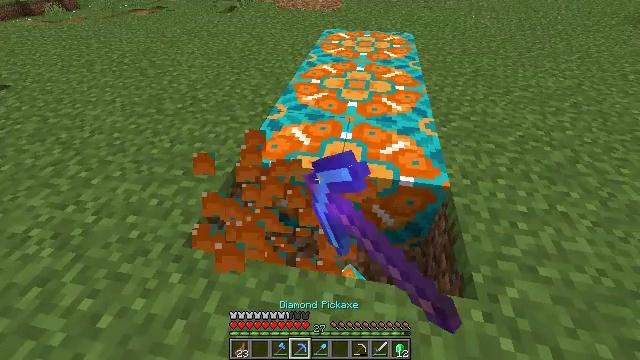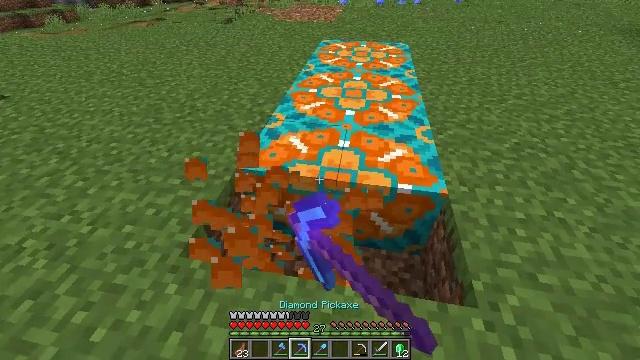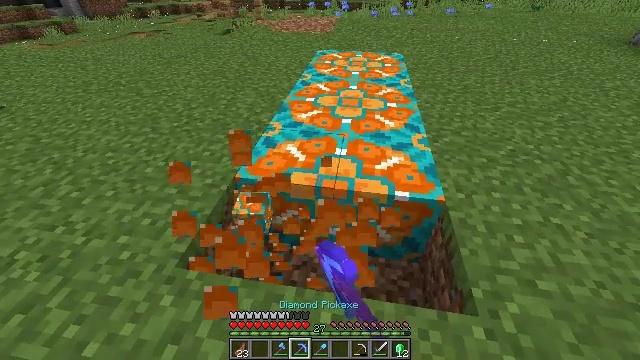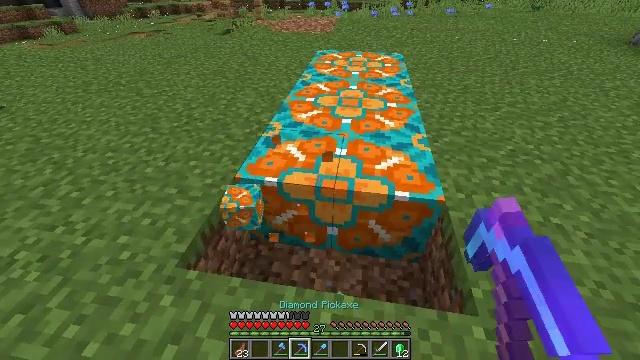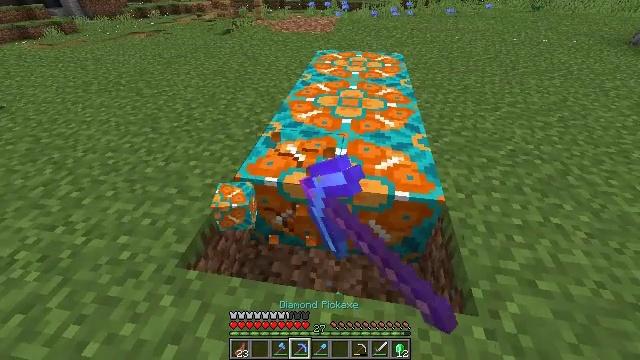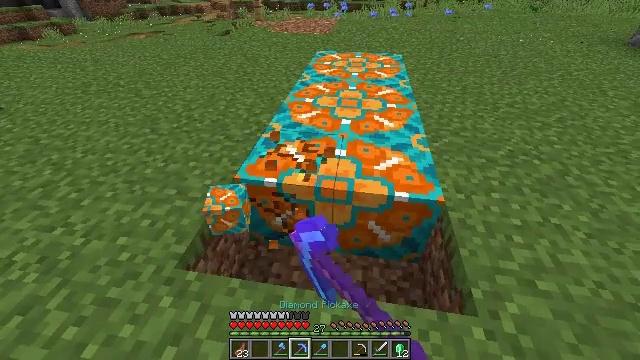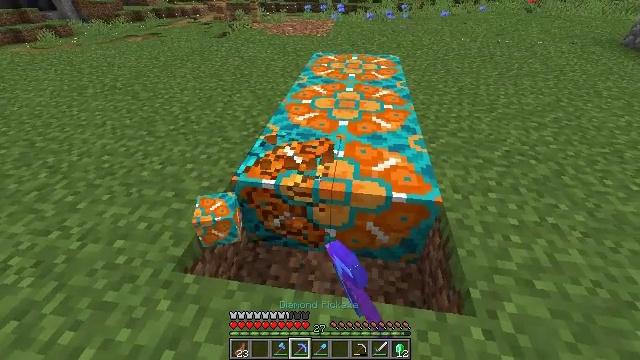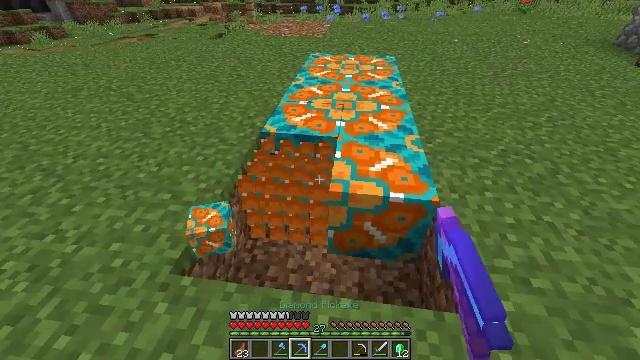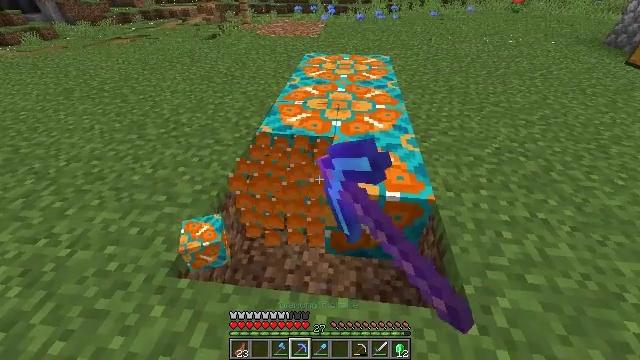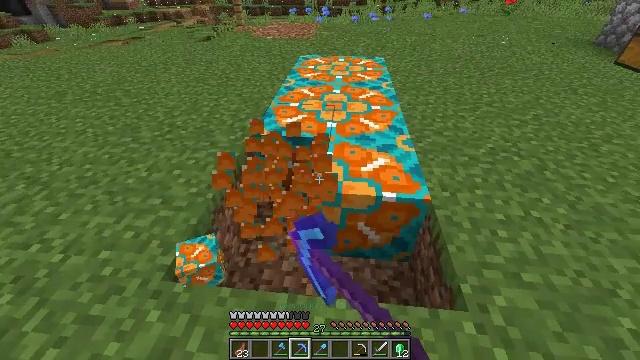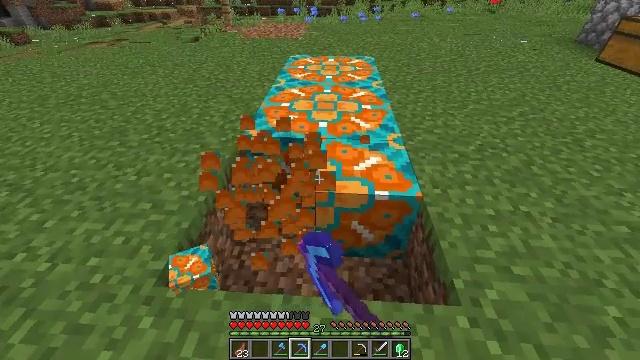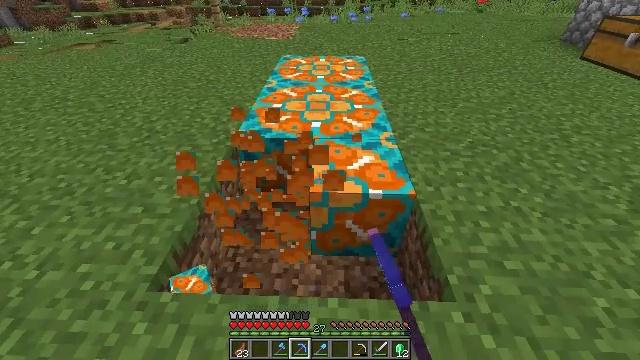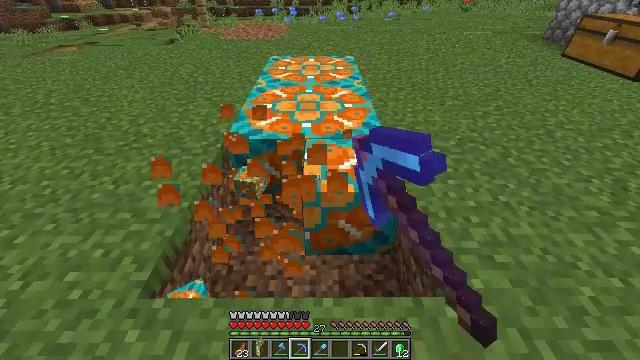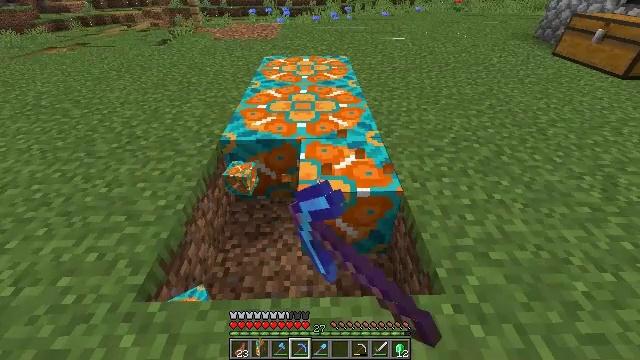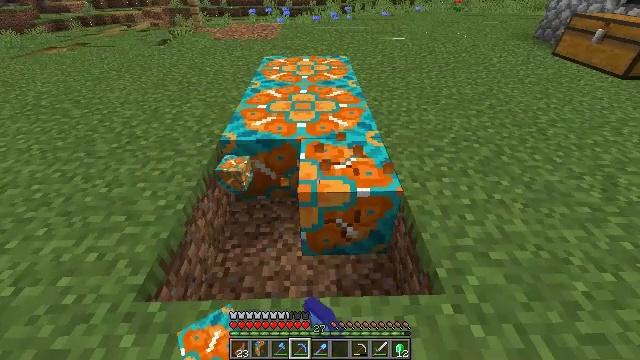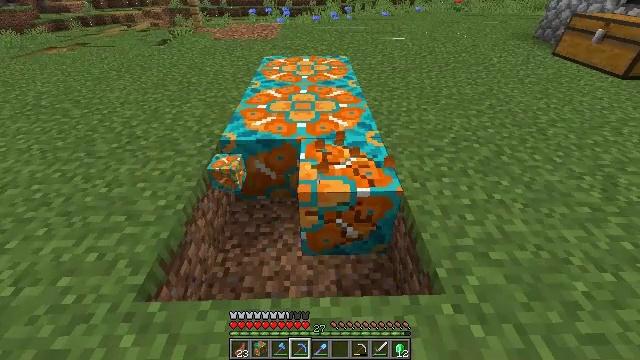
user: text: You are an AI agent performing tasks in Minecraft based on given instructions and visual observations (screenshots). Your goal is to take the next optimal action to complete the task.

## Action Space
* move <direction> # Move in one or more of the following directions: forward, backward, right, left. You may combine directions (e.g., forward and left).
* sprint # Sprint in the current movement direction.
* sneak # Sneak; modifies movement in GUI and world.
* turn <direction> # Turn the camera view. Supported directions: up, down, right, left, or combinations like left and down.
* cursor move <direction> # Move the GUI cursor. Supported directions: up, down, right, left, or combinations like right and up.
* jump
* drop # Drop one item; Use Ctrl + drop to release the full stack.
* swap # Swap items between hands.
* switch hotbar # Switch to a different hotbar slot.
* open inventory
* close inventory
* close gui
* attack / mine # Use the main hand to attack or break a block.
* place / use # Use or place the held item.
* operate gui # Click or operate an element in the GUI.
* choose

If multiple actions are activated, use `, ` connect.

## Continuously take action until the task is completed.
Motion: motion action
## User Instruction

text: Retrieve the orange glazed terracotta for reuse.
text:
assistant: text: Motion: turn up, attack / mine
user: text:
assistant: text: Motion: turn up, attack / mine
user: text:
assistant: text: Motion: attack / mine
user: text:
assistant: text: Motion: attack / mine
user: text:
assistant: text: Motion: attack / mine
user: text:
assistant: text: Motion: attack / mine
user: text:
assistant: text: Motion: attack / mine
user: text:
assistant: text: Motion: turn right, attack / mine
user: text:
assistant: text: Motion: turn right, attack / mine
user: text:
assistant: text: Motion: turn right, attack / mine
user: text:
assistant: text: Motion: turn right, attack / mine
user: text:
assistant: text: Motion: turn right, attack / mine
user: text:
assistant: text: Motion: turn right, attack / mine
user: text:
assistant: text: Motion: attack / mine
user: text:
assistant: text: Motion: attack / mine
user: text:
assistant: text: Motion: attack / mine
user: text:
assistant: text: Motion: attack / mine
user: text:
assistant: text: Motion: attack / mine
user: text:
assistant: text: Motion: attack / mine
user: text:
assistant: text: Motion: move forward, attack / mine
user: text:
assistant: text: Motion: move forward, attack / mine
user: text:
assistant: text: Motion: move forward, attack / mine
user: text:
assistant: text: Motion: move forward, attack / mine
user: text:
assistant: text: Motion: move forward, attack / mine
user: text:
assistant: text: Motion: attack / mine
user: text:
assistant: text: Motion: attack / mine
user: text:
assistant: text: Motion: attack / mine
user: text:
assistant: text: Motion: attack / mine
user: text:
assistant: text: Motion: attack / mine
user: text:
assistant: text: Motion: attack / mine